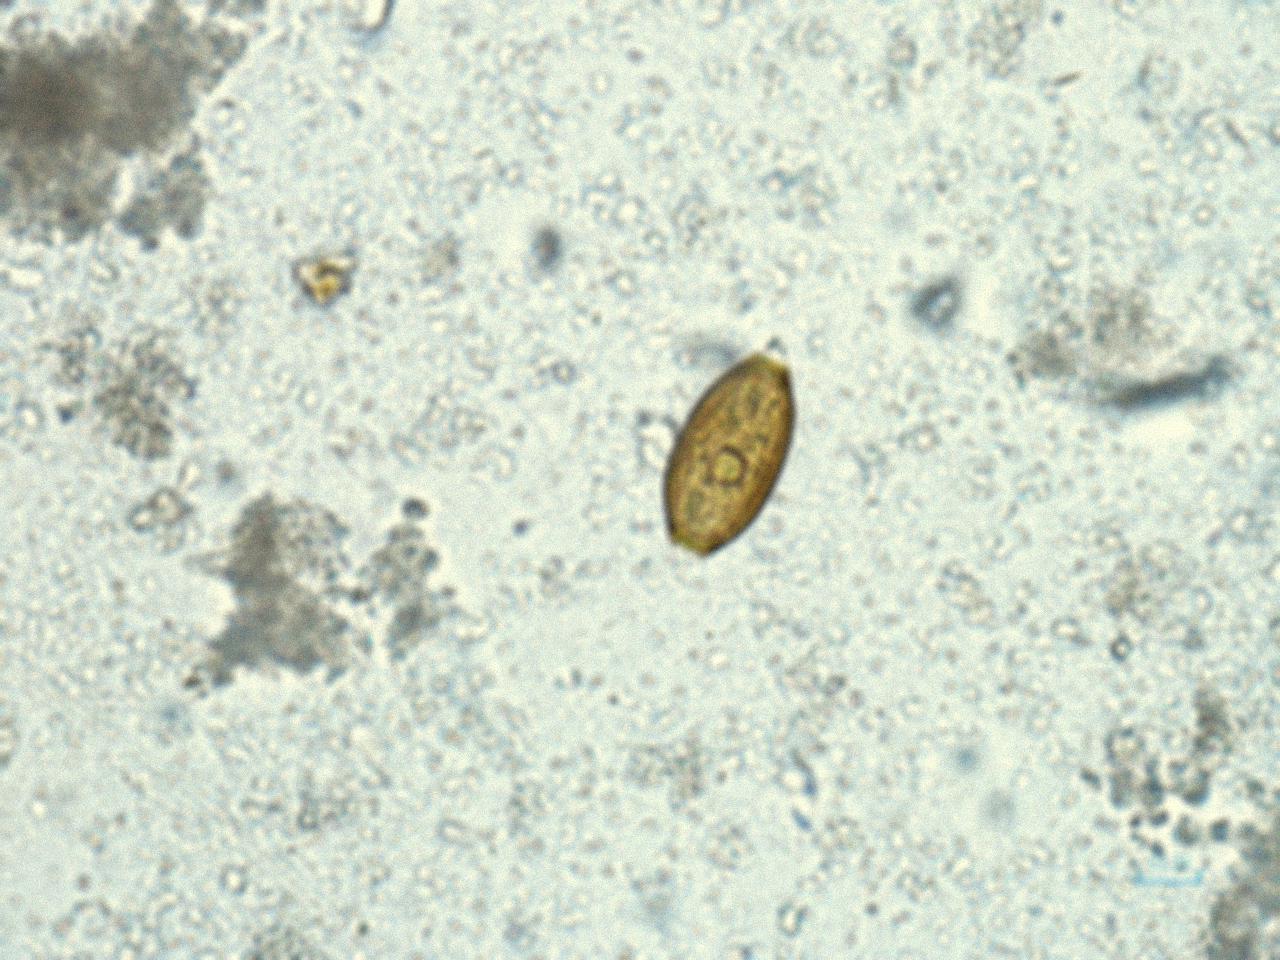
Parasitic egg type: Trichuris trichiura